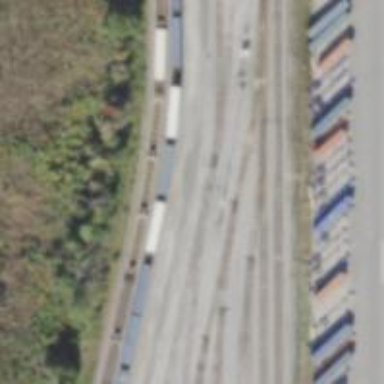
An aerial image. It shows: Railway yard used for servicing trains.